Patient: sex F, age 19
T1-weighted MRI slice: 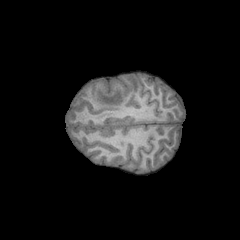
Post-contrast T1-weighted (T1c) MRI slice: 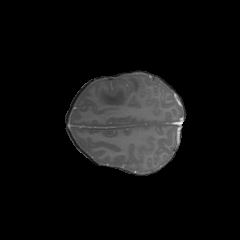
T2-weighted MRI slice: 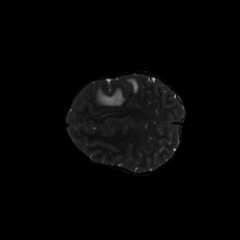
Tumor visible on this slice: yes
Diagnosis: Astrocytoma, IDH-mutant
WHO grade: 4